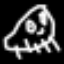
Label: frog